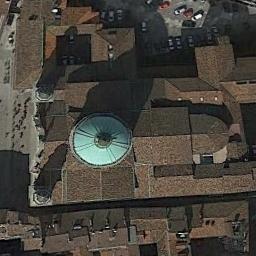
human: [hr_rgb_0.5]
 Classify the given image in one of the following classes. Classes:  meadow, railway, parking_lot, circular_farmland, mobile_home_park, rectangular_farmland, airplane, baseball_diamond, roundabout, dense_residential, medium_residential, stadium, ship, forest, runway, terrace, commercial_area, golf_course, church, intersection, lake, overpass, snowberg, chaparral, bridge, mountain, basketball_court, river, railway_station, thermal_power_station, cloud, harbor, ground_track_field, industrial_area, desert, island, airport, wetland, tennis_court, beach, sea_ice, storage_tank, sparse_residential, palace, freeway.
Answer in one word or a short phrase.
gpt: church